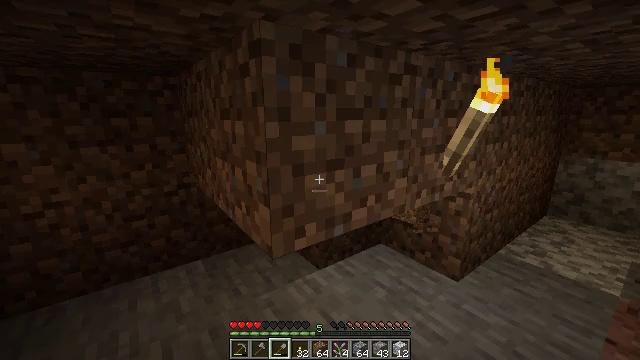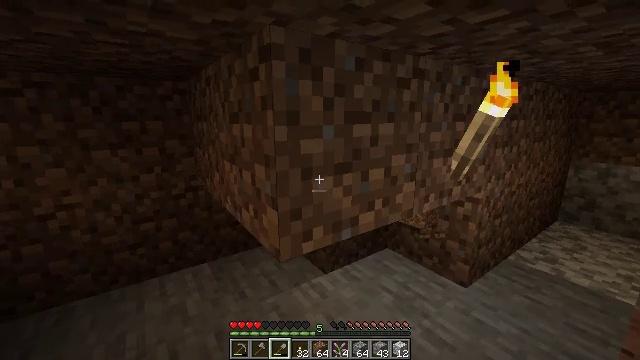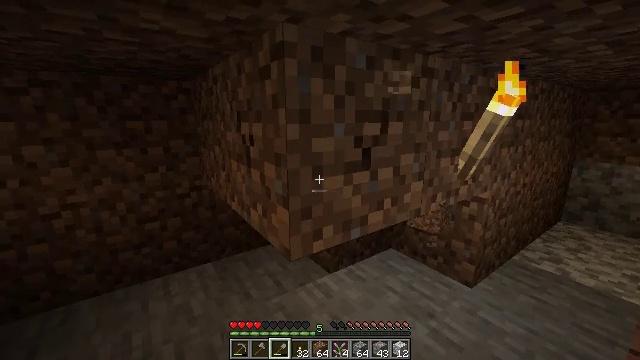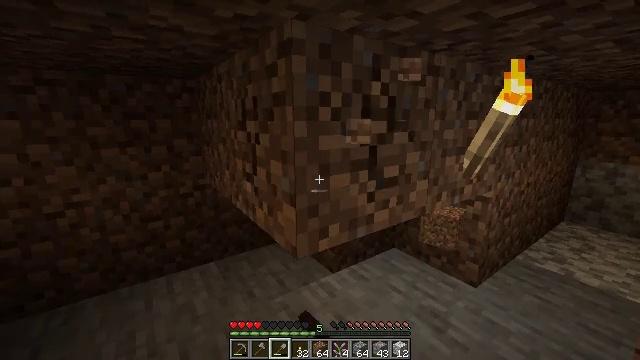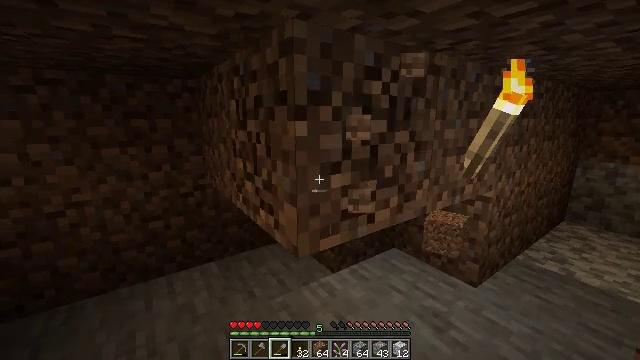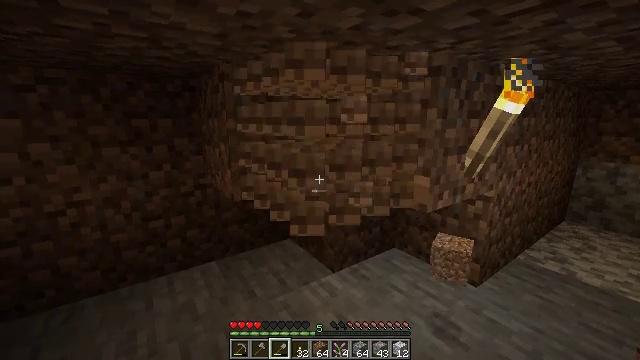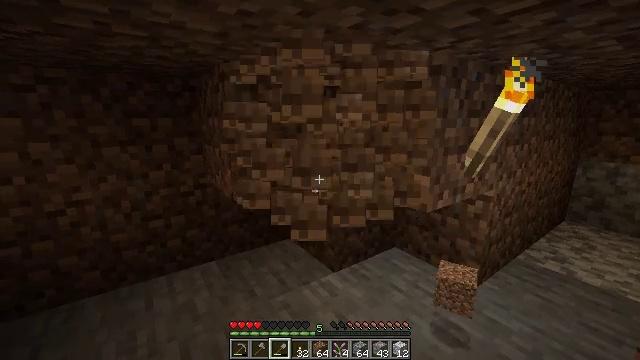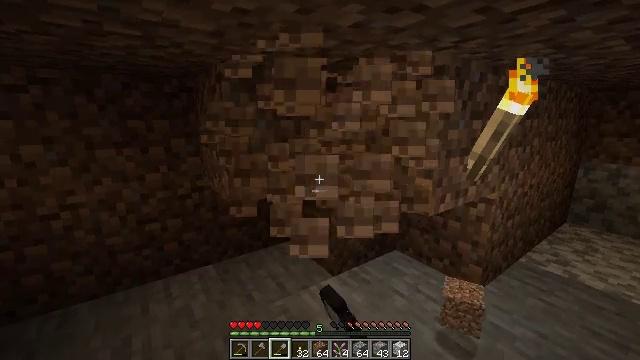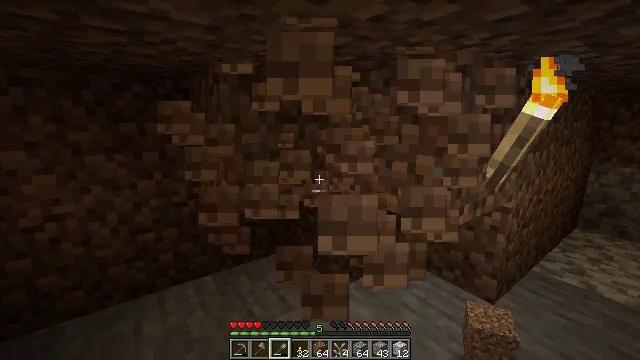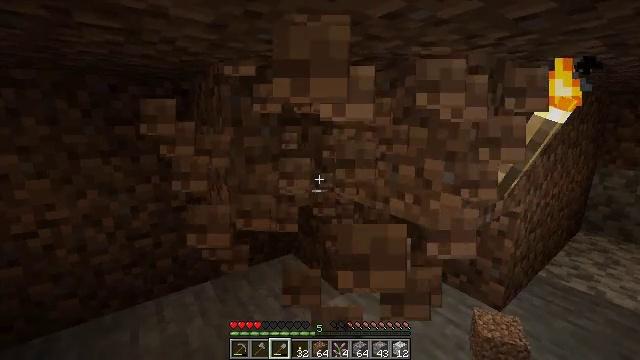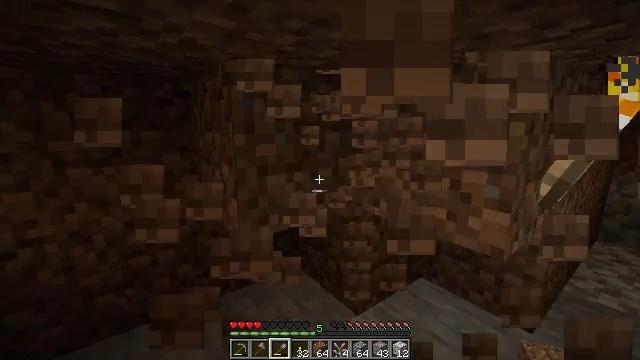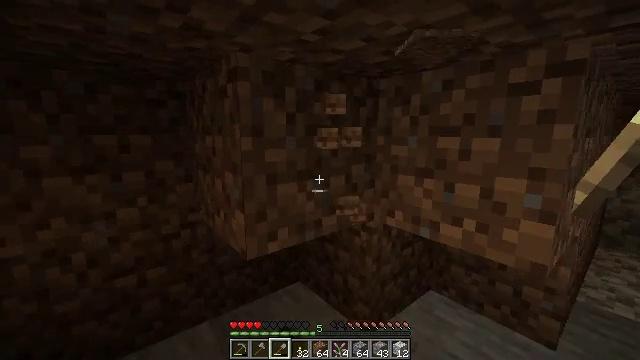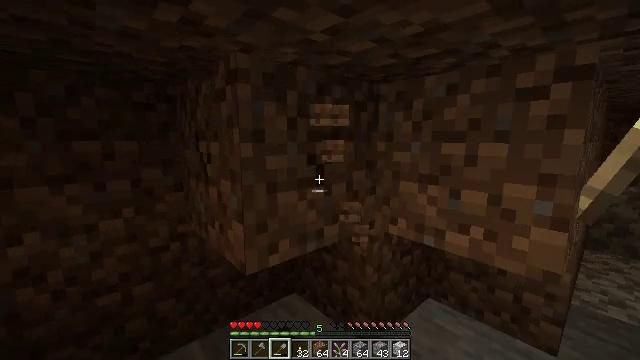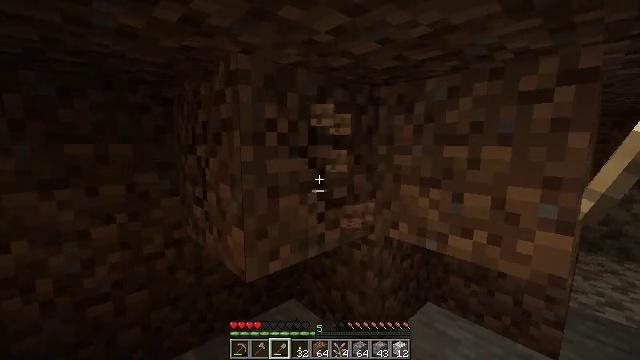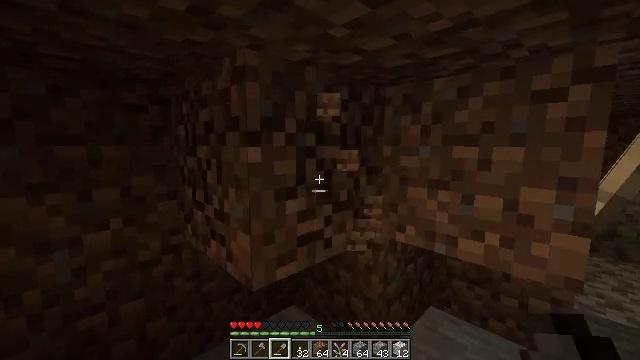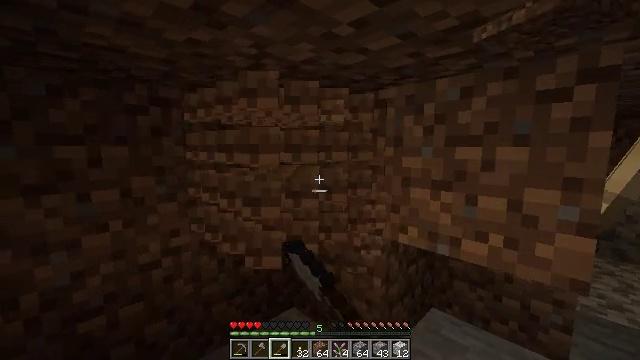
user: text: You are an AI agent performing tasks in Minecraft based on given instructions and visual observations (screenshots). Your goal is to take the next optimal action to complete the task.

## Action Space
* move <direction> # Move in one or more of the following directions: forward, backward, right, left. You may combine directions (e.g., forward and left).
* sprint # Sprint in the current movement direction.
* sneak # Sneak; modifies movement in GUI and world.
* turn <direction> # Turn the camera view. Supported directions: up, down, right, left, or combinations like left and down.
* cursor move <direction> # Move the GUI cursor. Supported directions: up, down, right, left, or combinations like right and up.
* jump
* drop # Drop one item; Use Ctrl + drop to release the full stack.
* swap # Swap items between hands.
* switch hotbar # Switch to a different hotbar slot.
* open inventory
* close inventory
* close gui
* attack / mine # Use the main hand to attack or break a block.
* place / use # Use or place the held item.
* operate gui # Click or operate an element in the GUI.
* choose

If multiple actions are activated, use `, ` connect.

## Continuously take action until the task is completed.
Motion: motion action
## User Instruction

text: Mine dirt from the ground.
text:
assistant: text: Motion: turn left
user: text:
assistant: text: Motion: attack / mine
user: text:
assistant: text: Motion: attack / mine
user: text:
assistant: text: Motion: attack / mine
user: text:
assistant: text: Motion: attack / mine
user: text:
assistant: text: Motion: attack / mine
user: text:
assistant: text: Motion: move forward, attack / mine
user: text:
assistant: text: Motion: move forward and move left, attack / mine
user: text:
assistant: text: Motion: move forward and move left, attack / mine
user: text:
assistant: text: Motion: move forward and move left, attack / mine
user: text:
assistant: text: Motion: move forward and move left, turn right and up, attack / mine
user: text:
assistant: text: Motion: turn right and up, attack / mine
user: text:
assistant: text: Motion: turn right, attack / mine
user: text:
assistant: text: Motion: turn right, attack / mine
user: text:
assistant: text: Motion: attack / mine
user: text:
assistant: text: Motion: attack / mine
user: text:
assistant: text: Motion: attack / mine
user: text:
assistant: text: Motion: attack / mine
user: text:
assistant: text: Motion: attack / mine
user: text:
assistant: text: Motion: attack / mine
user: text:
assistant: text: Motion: turn right, attack / mine
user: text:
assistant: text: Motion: turn right, attack / mine
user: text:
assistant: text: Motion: turn right, attack / mine
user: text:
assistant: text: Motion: turn right, attack / mine
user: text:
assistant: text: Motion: attack / mine
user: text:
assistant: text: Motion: attack / mine
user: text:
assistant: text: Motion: move forward, turn down, attack / mine
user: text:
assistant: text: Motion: move forward and move left, turn right and down, attack / mine
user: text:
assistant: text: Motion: move forward and move left, turn right and down, attack / mine
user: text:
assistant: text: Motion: move forward and move left, turn right and down, attack / mine